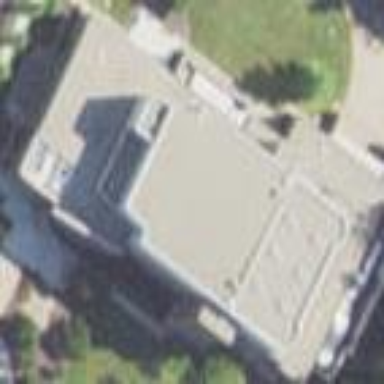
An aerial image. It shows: College building that also serves as arts centre.